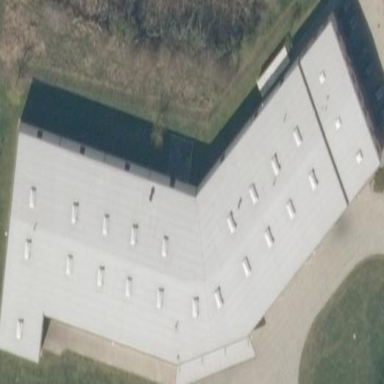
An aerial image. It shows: Industrial building.